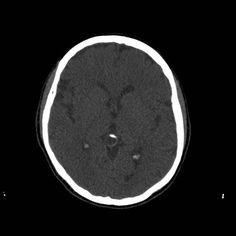
Label: notumor